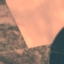
Land use / land cover class: AnnualCrop